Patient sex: M
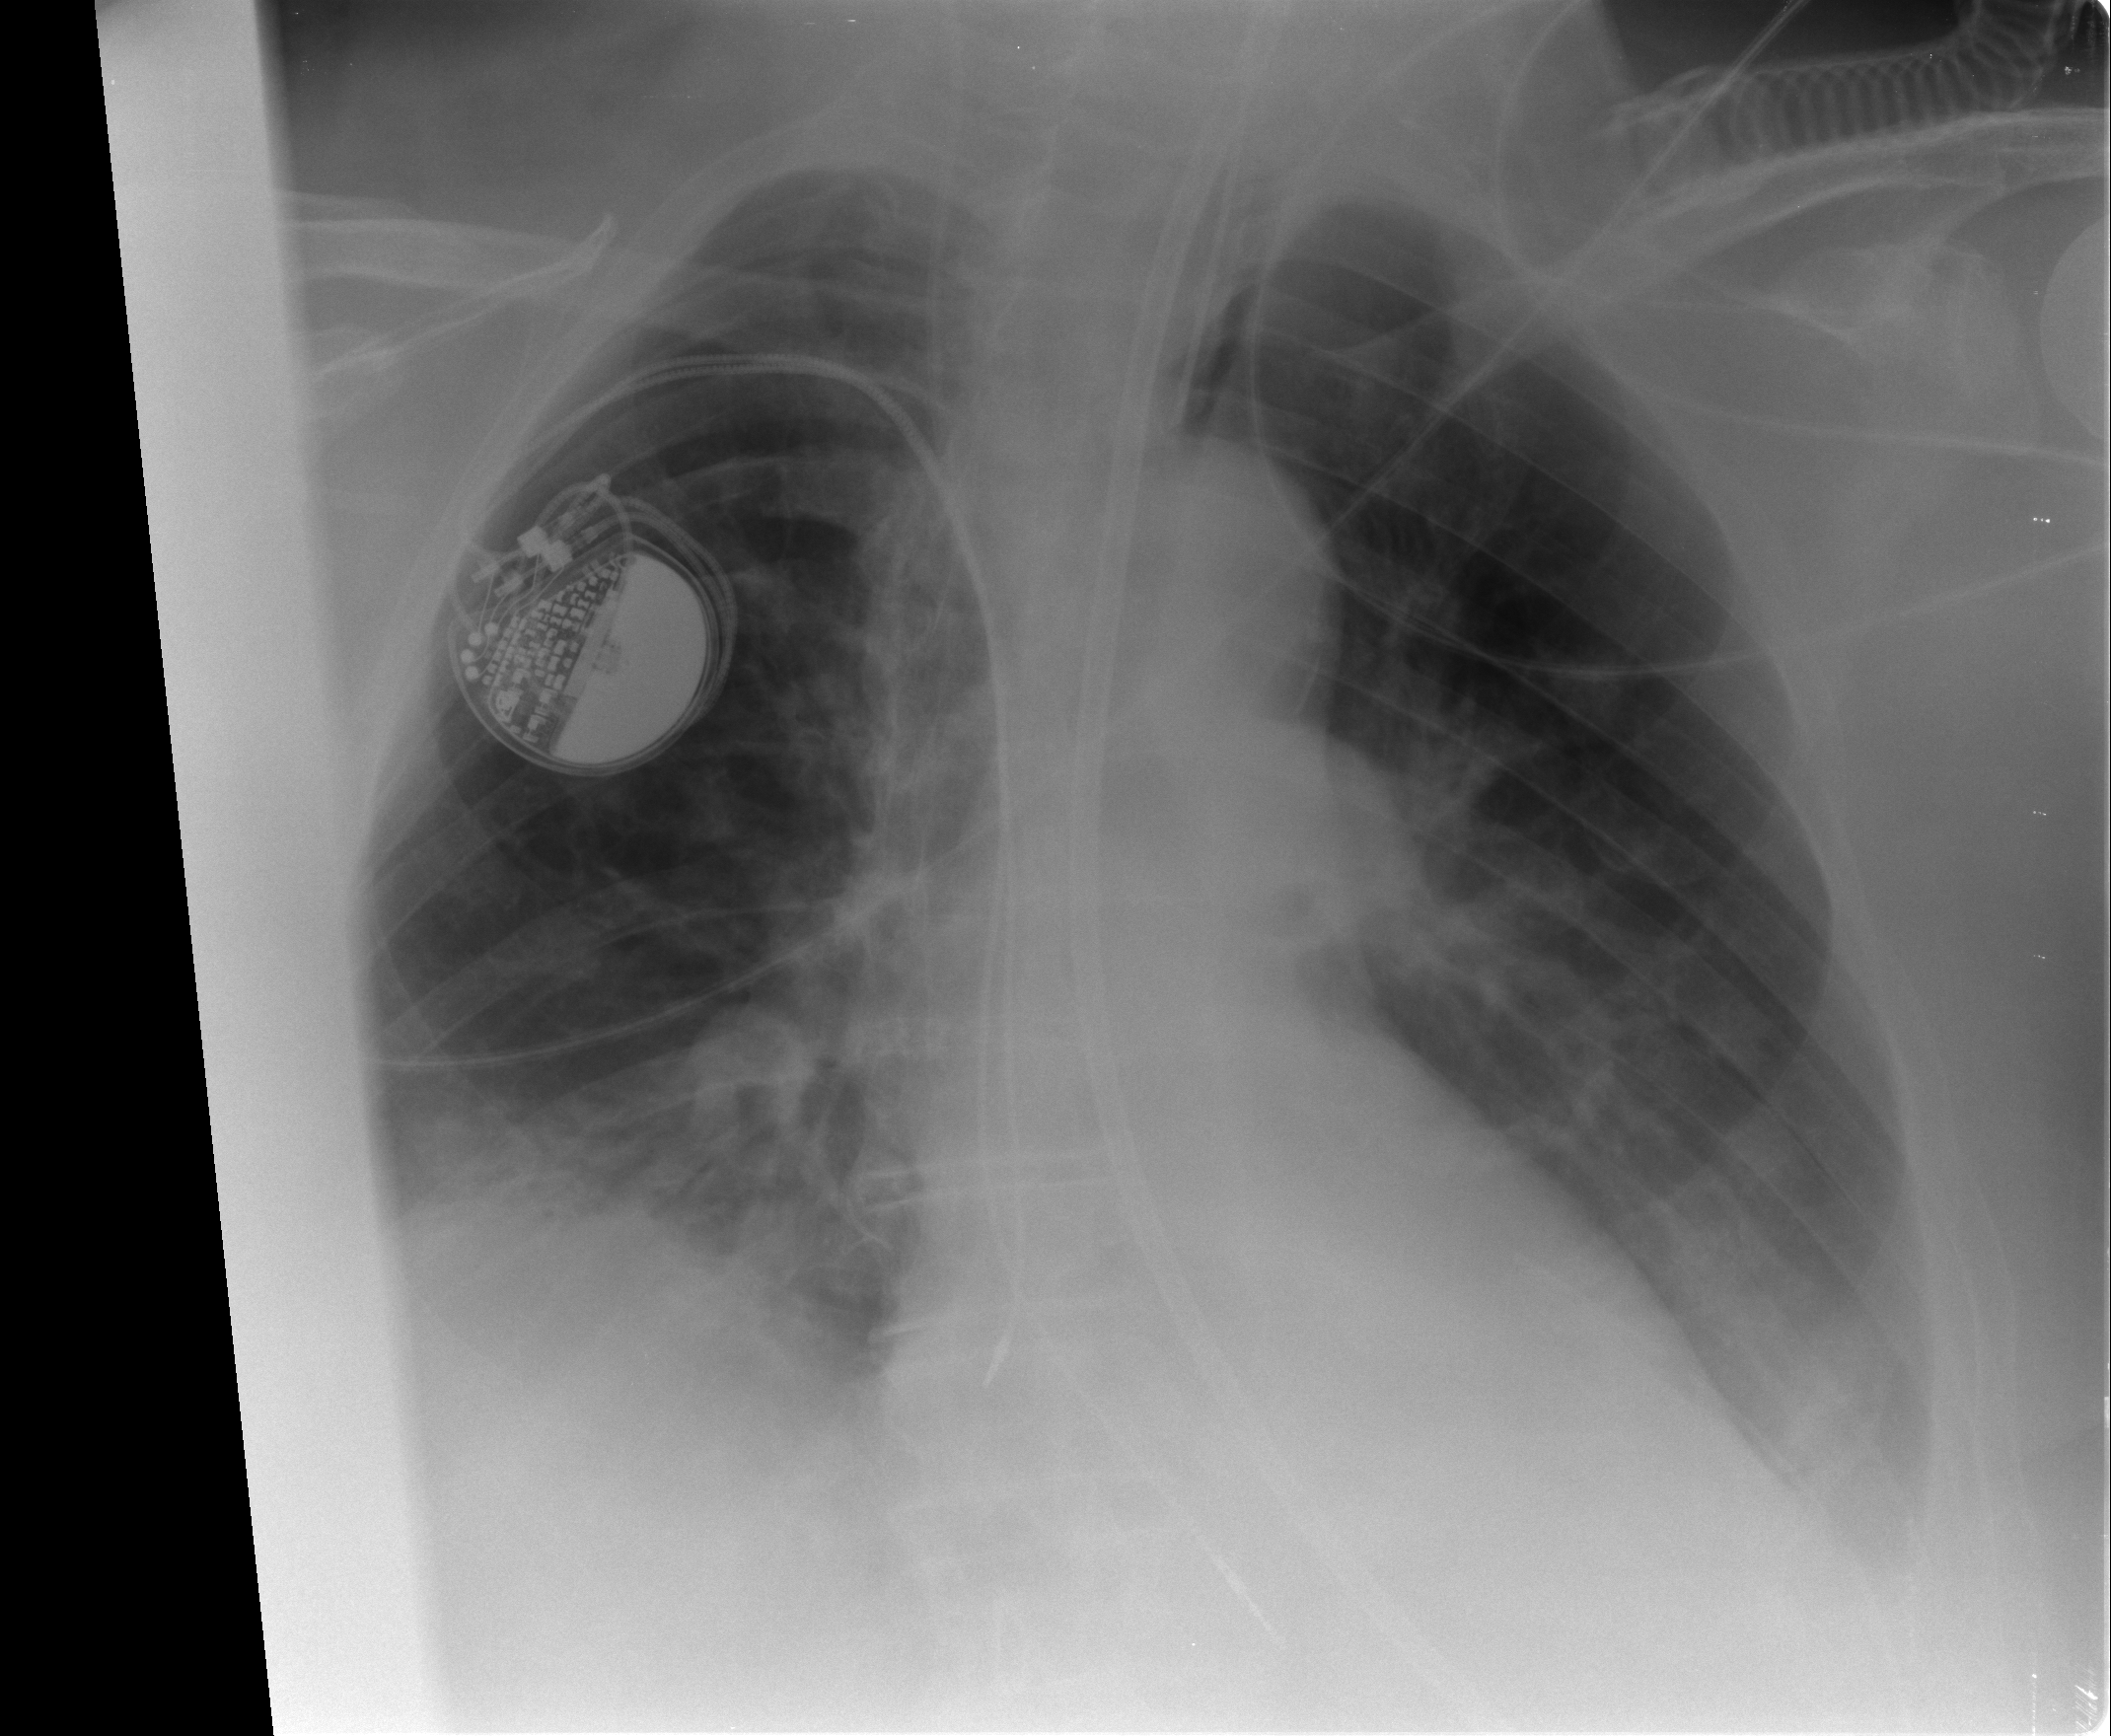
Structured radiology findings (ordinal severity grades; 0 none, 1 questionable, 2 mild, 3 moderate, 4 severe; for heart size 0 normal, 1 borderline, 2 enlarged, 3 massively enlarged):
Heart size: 0
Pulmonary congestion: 0
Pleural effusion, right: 2
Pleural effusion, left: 2
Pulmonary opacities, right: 0
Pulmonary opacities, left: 1
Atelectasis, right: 2
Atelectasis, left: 2